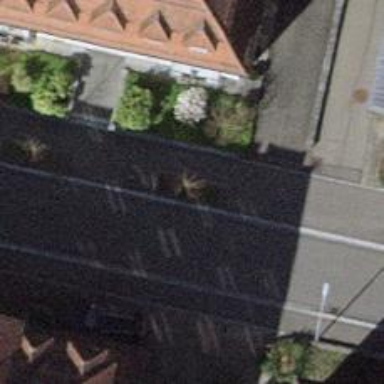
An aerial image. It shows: Avenue lined with trees.